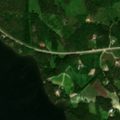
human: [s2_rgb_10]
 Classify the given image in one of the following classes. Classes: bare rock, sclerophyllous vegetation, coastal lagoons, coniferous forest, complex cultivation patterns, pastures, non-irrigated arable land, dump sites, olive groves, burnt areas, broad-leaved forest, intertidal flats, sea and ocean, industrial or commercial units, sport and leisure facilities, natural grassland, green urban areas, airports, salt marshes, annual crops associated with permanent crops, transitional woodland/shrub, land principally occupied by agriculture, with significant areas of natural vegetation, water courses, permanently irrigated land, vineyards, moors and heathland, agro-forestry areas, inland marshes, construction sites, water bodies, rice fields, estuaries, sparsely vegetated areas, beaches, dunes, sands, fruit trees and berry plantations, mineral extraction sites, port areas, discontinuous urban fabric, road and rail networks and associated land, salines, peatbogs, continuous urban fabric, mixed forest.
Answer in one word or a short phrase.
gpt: land principally occupied by agriculture, with significant areas of natural vegetation, mixed forest, transitional woodland/shrub, water bodies